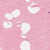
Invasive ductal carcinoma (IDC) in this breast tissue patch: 0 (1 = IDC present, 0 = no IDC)